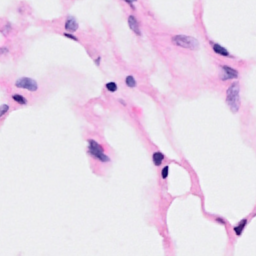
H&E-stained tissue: Breast